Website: macys
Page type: account-selection
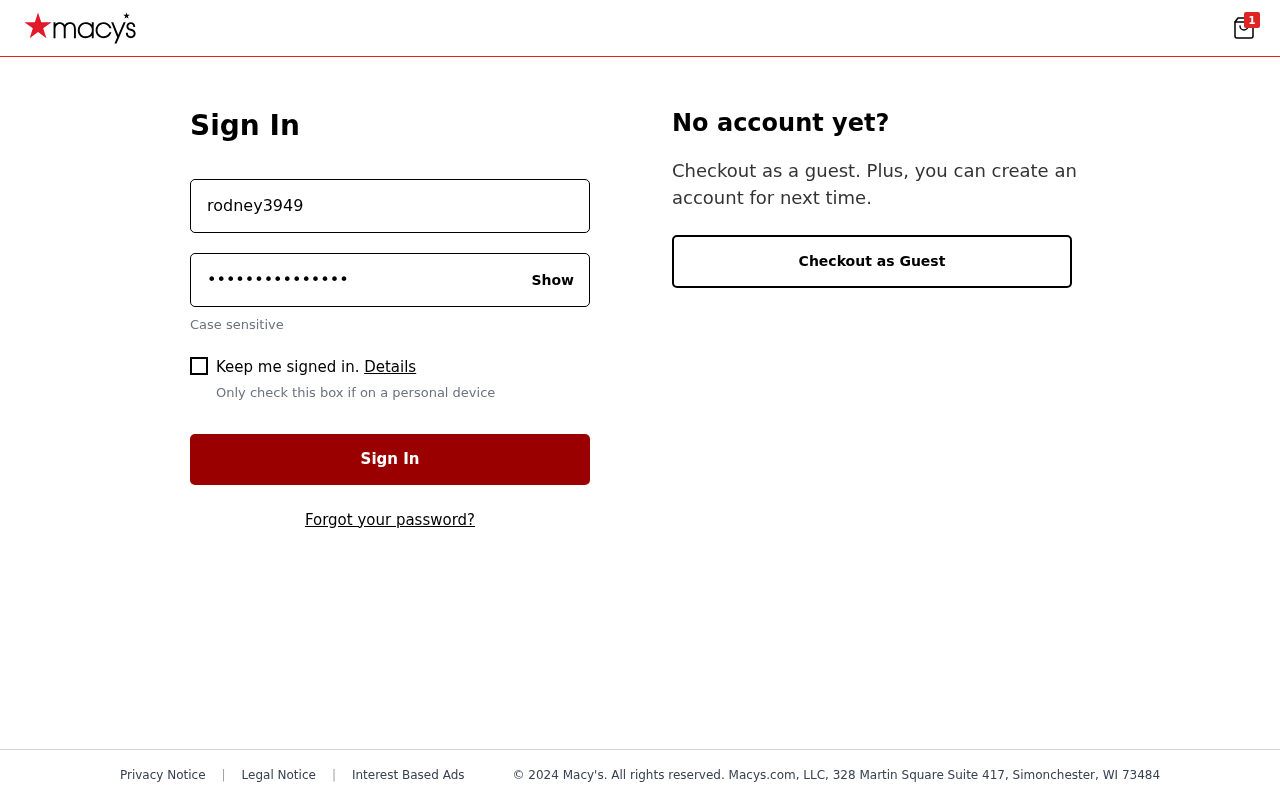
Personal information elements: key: PII_LOGIN_USERNAME
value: rodney3949
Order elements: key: ORDER_NUM_ITEMS
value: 1